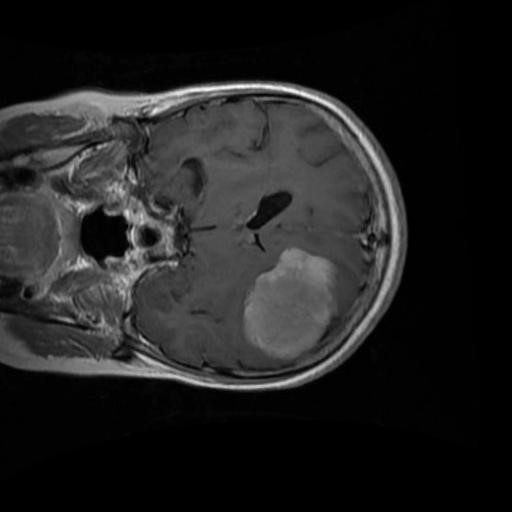
Label: brain_menin